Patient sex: F
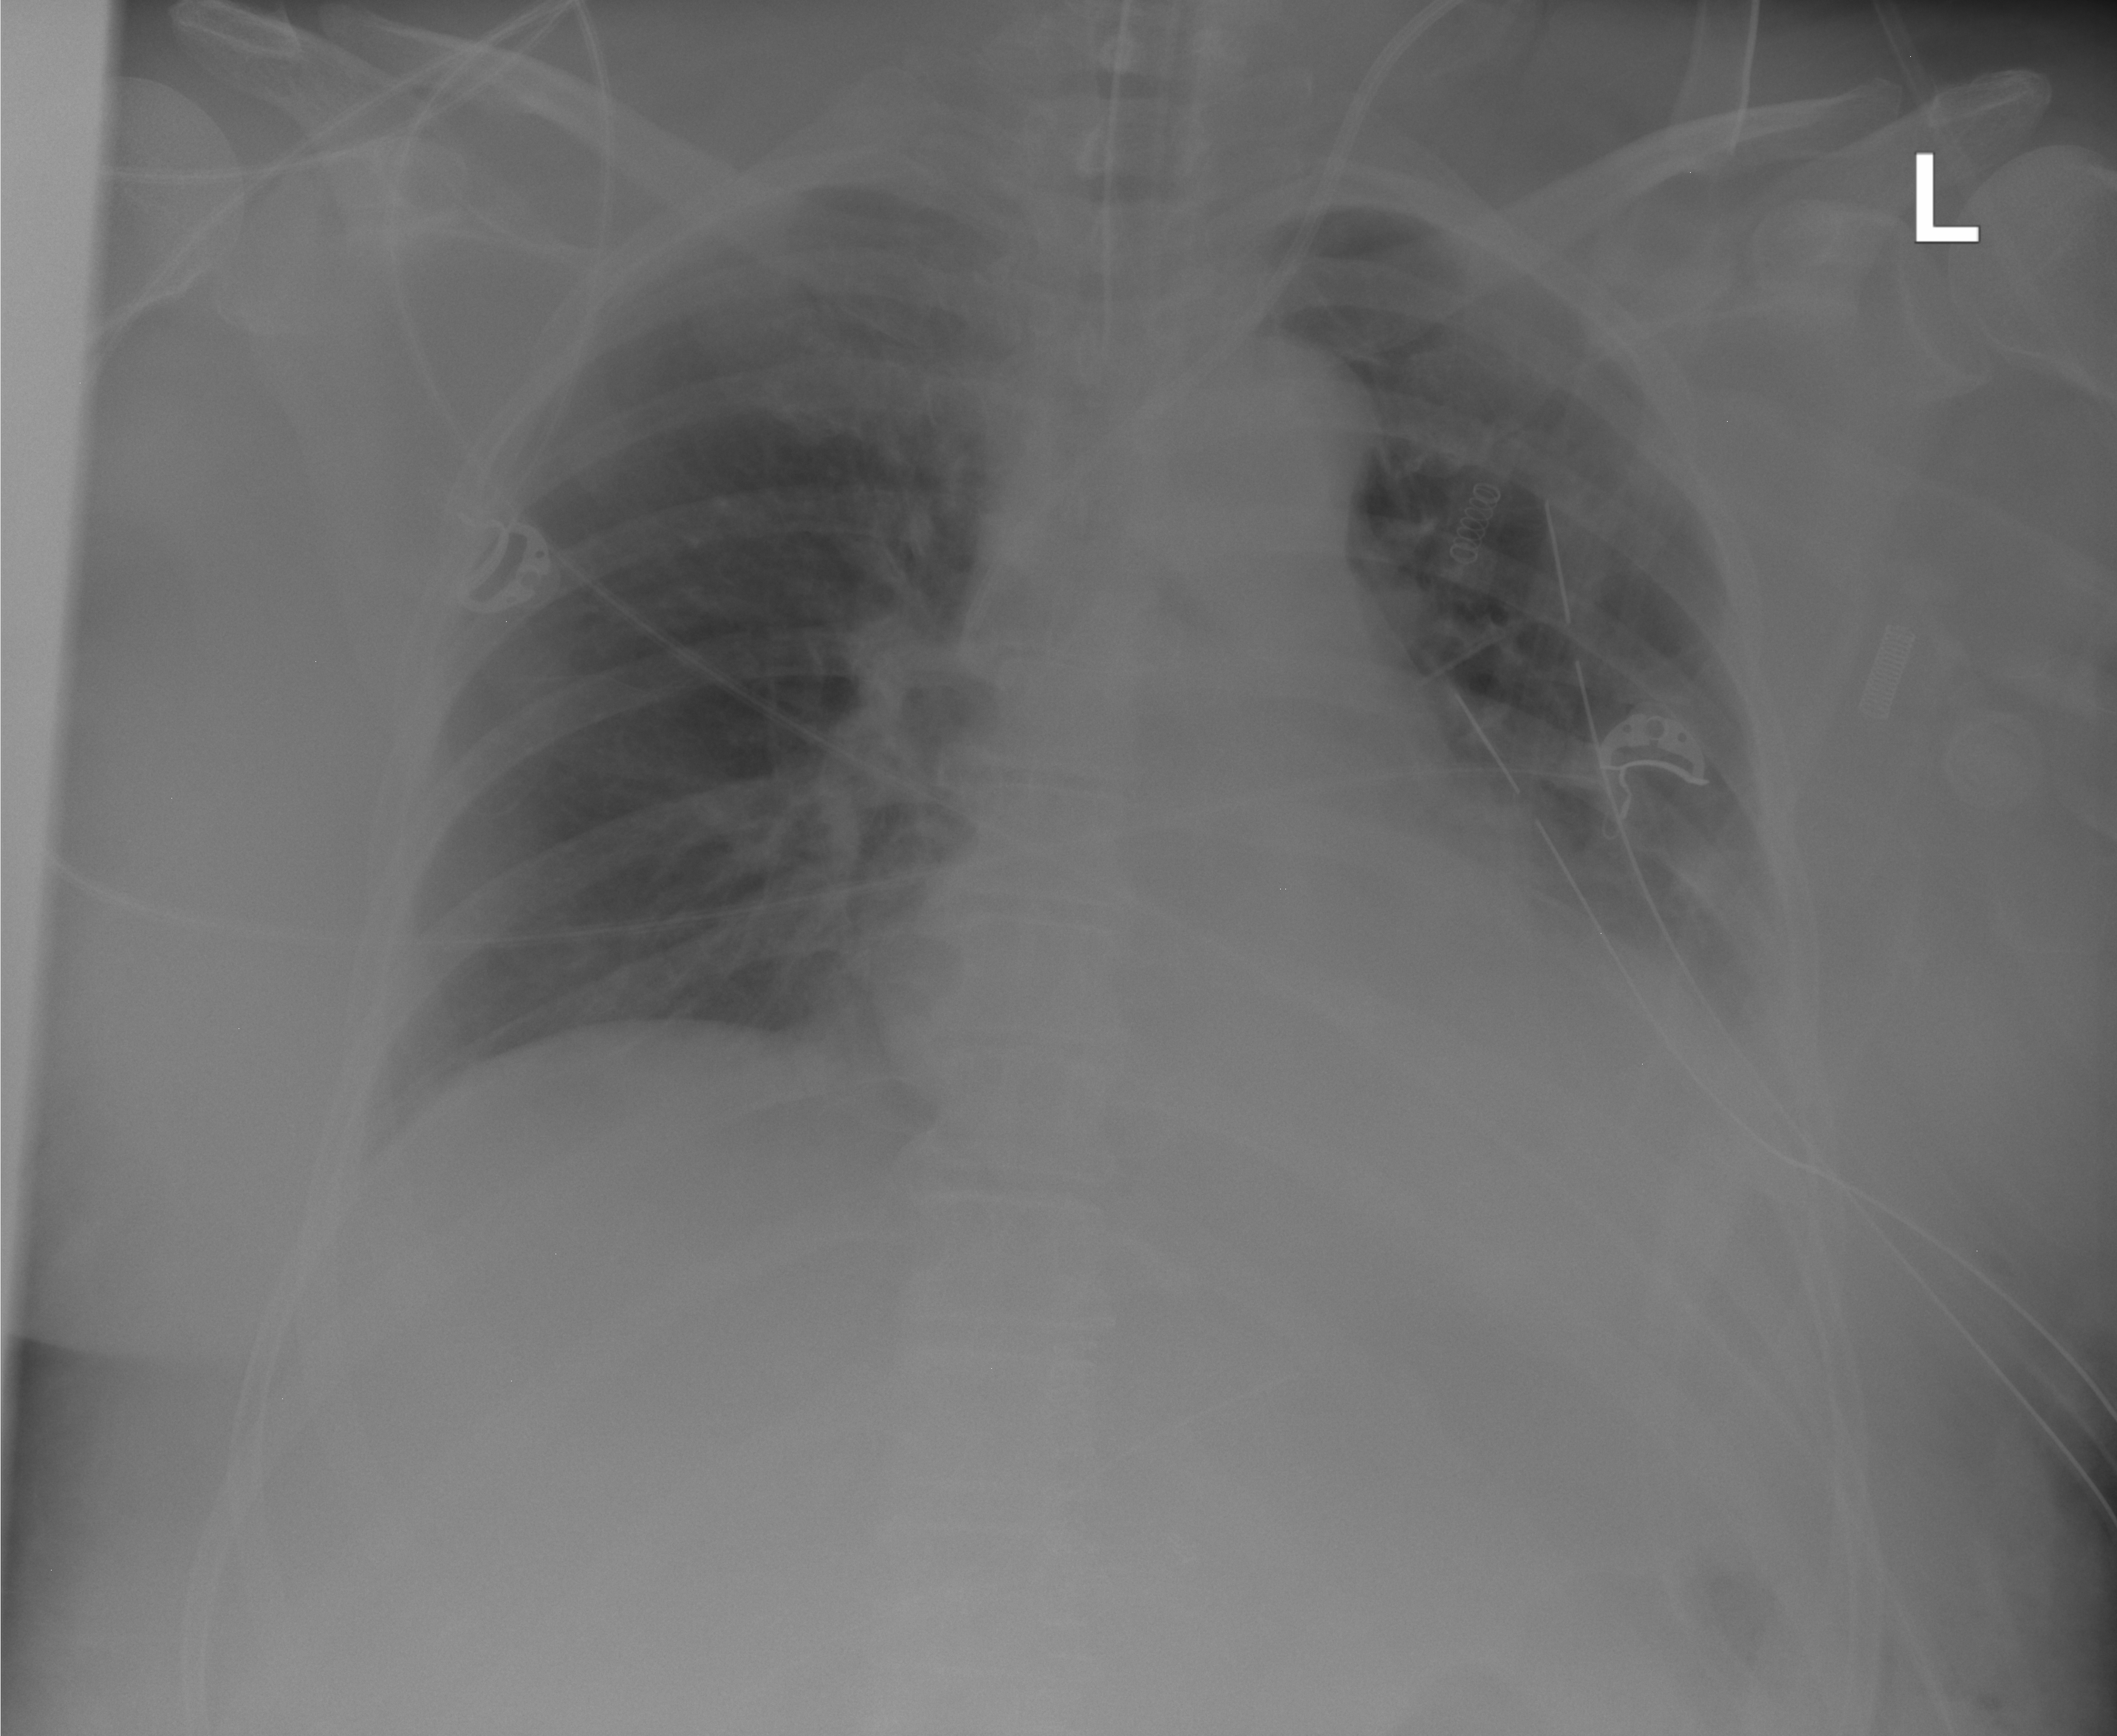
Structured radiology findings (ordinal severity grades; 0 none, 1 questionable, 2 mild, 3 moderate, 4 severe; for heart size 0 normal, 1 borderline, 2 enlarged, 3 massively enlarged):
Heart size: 2
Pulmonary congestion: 2
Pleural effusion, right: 0
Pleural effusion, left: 2
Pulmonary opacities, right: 0
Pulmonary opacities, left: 0
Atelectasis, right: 2
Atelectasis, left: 2